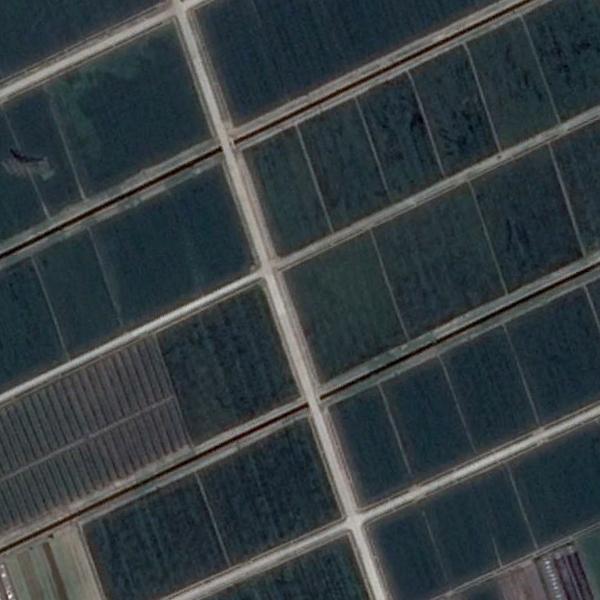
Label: Farmland